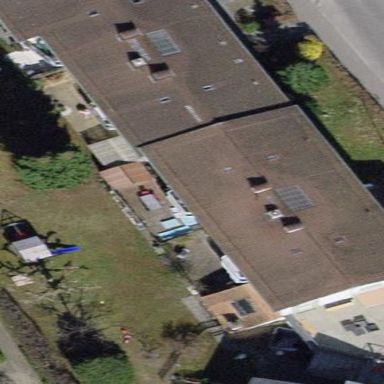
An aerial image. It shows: Building with gabled roof oriented along its length.